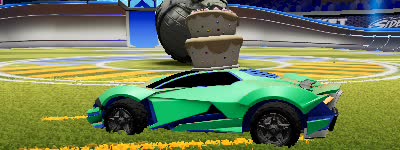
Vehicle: werewolf